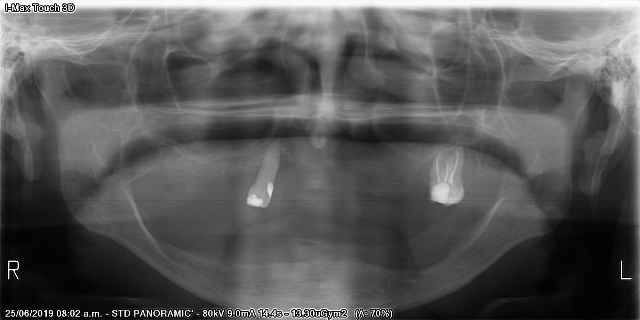
adult